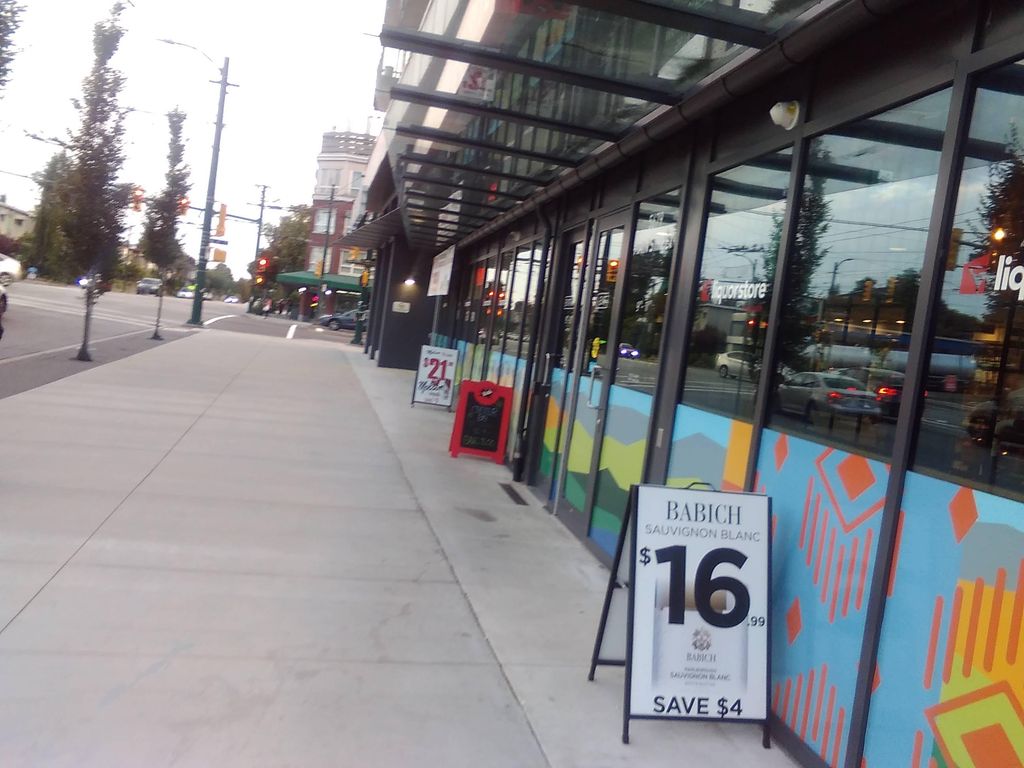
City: vancouver